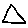
Label: triangle